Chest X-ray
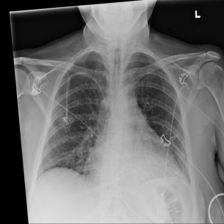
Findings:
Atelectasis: negative
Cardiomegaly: positive
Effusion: positive
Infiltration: negative
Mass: negative
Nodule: negative
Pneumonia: negative
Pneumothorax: negative
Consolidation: negative
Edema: negative
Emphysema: negative
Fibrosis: negative
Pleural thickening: negative
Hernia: negative